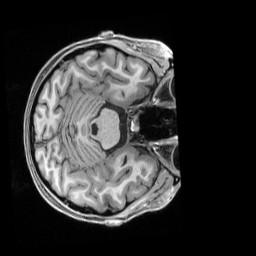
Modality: T1w
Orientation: axial
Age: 18
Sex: female
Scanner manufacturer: siemens
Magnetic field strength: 3 T
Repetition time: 2.5 s
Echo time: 0.00296 s